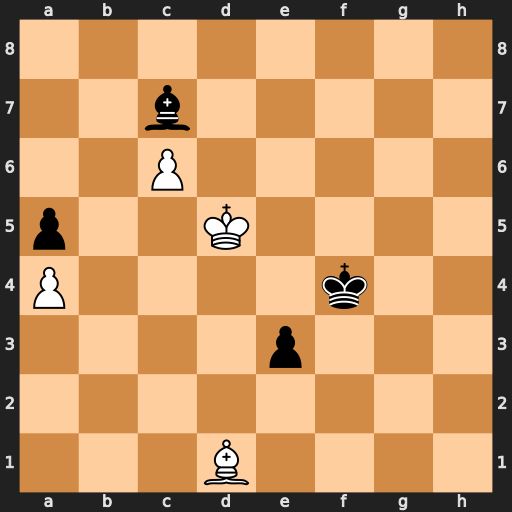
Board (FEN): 8/2b5/2P5/p2K4/P4k2/4p3/8/3B4
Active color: w
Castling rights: -
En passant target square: -
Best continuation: Ke6 Be5 Kd7